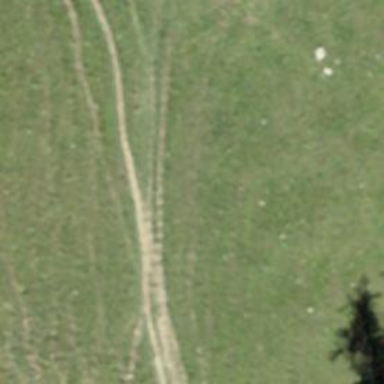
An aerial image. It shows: Path.